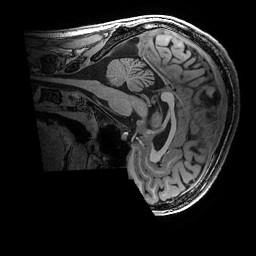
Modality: T1w
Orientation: sagittal
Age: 20
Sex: male
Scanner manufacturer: ge
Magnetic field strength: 3 T
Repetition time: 0.007 s
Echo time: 0.00342 s